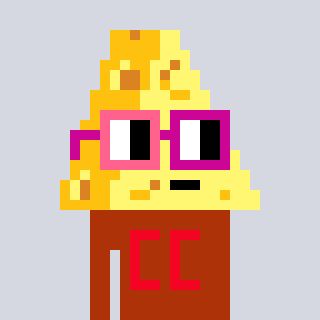
a pixel art character with square pink and red glasses, a cheese-shaped head and a hotbrown-colored body on a cool background